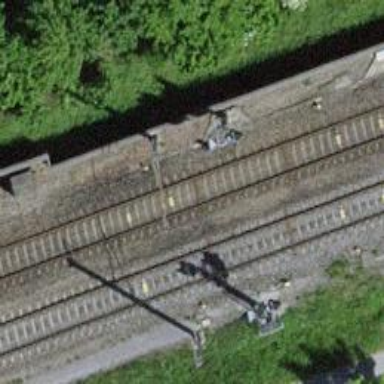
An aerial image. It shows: Railway signal.